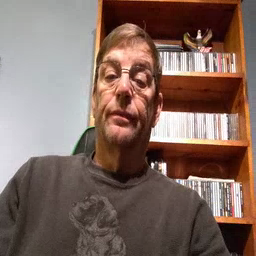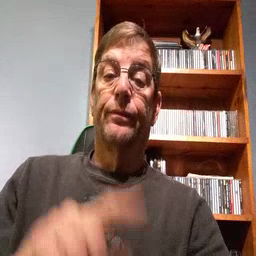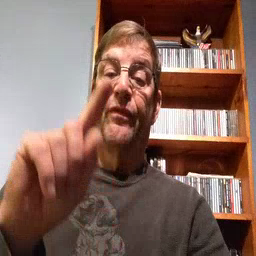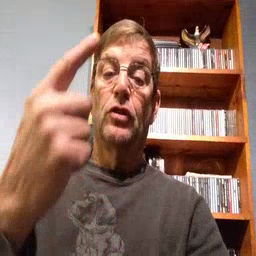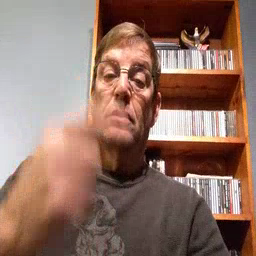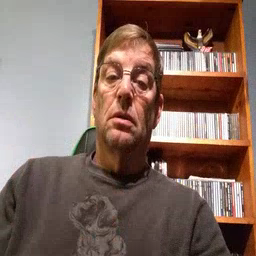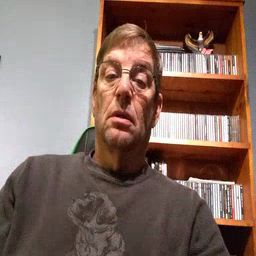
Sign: first